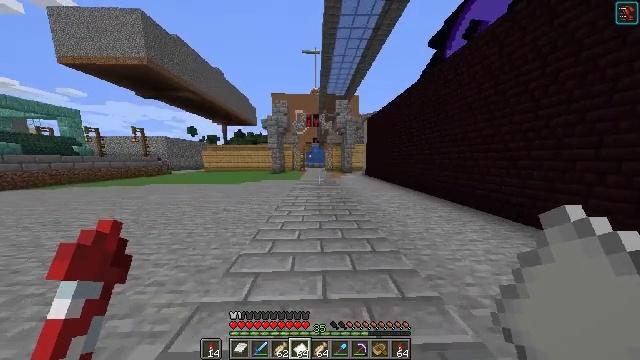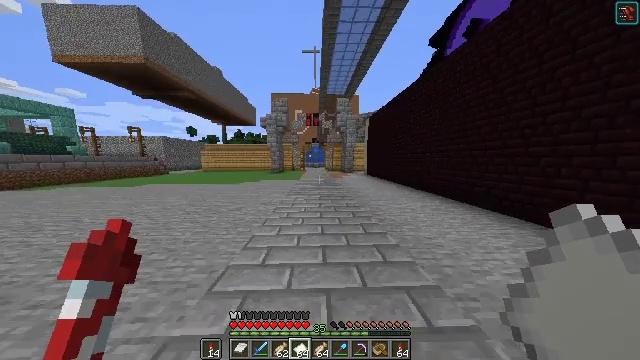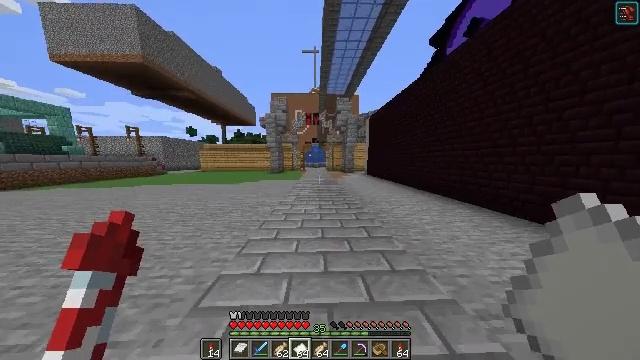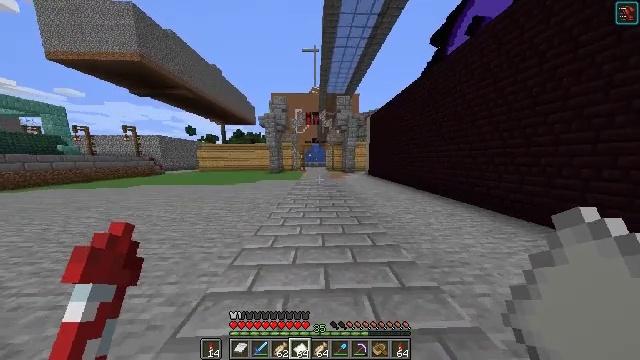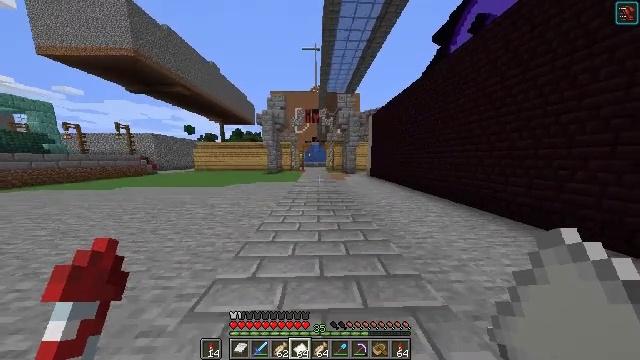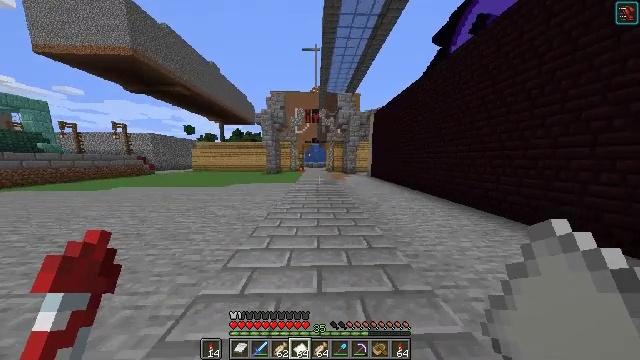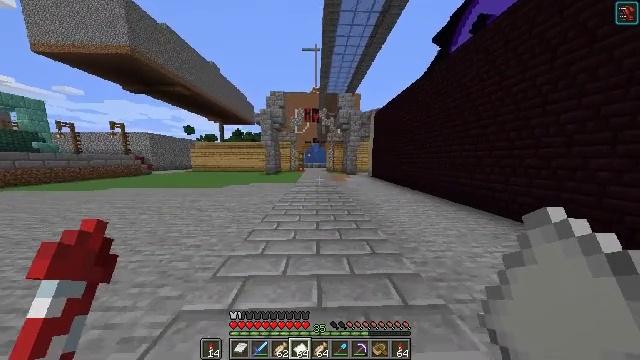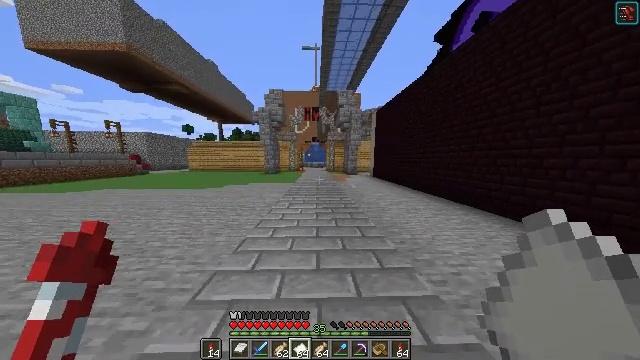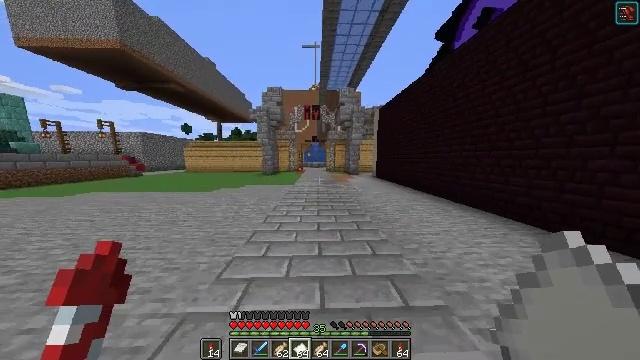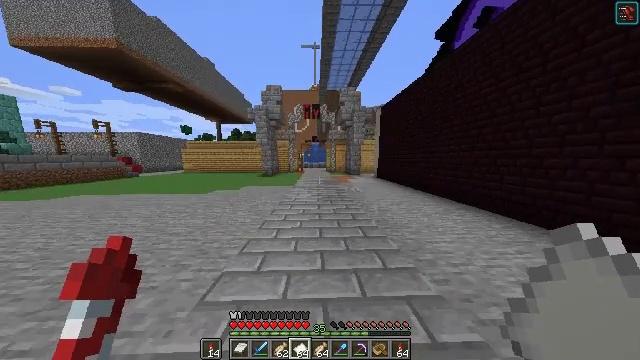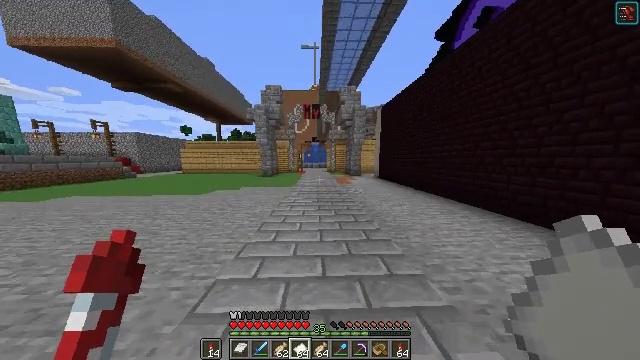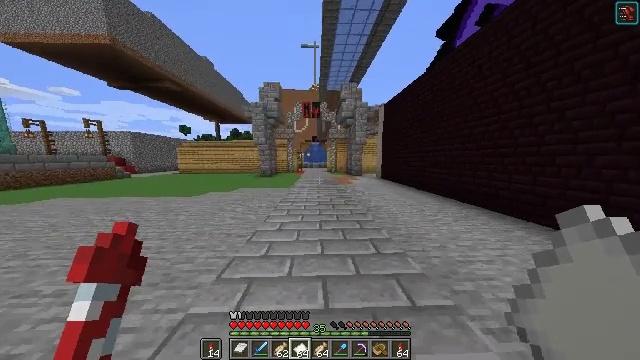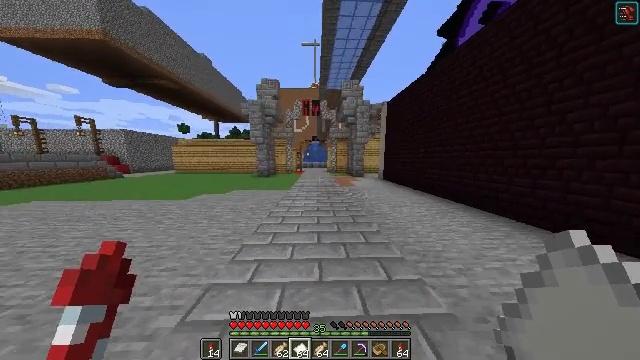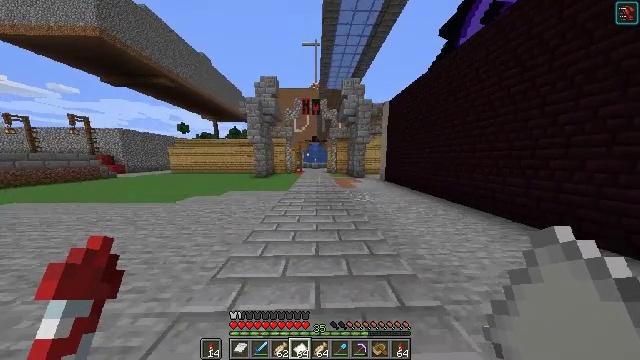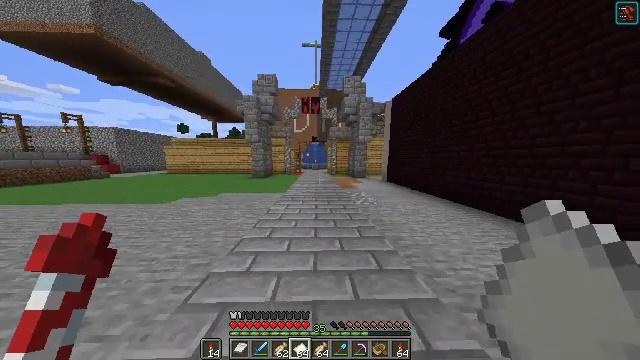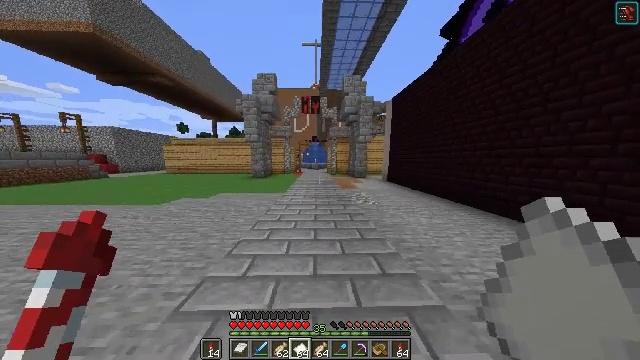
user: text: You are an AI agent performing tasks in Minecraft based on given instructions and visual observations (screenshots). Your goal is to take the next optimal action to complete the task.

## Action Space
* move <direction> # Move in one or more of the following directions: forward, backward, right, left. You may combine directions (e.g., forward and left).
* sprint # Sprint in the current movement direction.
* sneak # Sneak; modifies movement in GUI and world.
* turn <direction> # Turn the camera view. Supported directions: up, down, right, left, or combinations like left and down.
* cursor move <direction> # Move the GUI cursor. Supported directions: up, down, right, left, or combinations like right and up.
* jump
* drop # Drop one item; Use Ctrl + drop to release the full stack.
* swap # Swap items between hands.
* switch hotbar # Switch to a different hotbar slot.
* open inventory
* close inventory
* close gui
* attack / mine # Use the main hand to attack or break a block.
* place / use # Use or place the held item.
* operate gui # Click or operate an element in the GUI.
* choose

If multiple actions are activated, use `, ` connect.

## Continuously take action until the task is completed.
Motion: motion action
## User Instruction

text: Use paper and a compass to craft a map.
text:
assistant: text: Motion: move forward
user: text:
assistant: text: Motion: move forward
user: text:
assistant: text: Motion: move forward
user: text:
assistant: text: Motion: move forward
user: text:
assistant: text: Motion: move forward
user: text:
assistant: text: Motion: move forward
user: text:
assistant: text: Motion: move forward
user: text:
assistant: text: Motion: move forward
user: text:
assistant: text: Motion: move forward
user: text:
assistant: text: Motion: move forward
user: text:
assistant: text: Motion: move forward
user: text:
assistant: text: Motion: move forward
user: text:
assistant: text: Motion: move forward
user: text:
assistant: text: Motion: move forward
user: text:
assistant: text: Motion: move forward
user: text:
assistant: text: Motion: move forward
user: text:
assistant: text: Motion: move forward
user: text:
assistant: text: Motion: move forward
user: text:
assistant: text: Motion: move forward
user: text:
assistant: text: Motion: move forward and move left
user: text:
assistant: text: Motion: move forward and move left
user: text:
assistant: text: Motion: move forward
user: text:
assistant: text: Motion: move forward
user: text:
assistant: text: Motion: move forward
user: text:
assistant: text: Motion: move forward
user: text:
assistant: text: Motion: move forward
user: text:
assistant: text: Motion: move forward
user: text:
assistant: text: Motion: move forward
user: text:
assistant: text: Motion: move forward
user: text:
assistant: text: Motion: move forward